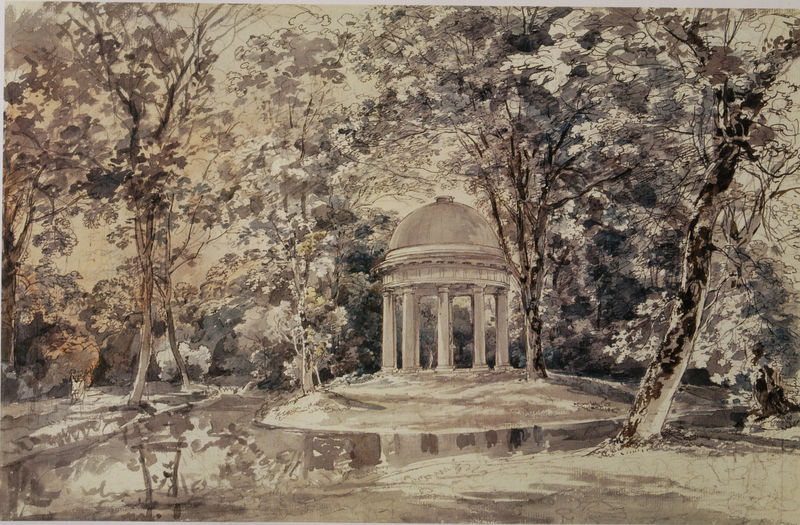
Titel: Der Apollotempel im Englischen Garten in München
Künstler: Johann Georg von Dillis
Standort: München
Institution: Privatbesitz
Schlagwörter: baum, blau, blätter, dunkel, feder, himmel, laub, mann, schatten, wasser, weiß, wolken, aquarell, bäume, fluss, gelb, grün, impressionismus, landschaft, ocker, see, teich, ufer, äste, braun, grau, hell, holz, laterne, licht, schwarz, skizze, säule, säulen, türkis, zeichnung, anlage, dach, gebäude, gras, hund, park, parkanlage, rasen, rot, weg, wiese, beige, schleife, architektur, blass, mensch, stein, signatur, ast, bach, baumstamm, birke, birken, hügel, natur, spiegelung, stamm, strauch, zweige, busch, büsche, gebüsch, gewässer, kanal, pfad, sonne, sträucher, insel, klassizismus, blatt, pflanze, pflanzen, england, rosa, schräg, tugend, wald, rund, runf, garten, deutschland, küste, ruhig, sommer, papier, ruhe, schlagschatten, italien, vedute, studie, fläche, flächen, grafik, graphik, schattierung, violett, monochrom, wasserfarbe, linien, weis, idylle, sepia, kuppel, stille, romantik, staffage, stämme, gobelin, detail, widerschein, manet, deutsch, plinthe, still, striche, reflexion, impression, laviert, tusche, durchblick, bayern, münchen, linie, zweig, moos, lichtung, signum, koloriert, entwurf, pinsel, frieden, pinselstrich, tinte, altar, architrav, kapitelle, kapitell, senkrecht, flecken, fries, sims, gesims, kehle, romantisch, simse, antik, geäst, brauntöne, rinde, tonig, wäldchen, gebäud, graben, flirren, pinselstriche, platane, tempel, monopteros, pavillon, rundtempel, tholos, basis, dorisch, reflex, dresden, reliefs, stämmchen, schief, schaft, widerspiegeln, windung, englischer garten, pagode, wulst, laube, englisch, lavierung, lasur, engalnd, gebälk, moose, abakus, echinus, architekturzeichnung, halbinsel, inselchen, dillis, platanen, methopen, triglyphen, rotunde, säulenordnung, ordnung, dorica, metopen, palladio, dorische ordnung, tempietto, guttae, tempelchen, andrea palladio, konsolgesims, dreischlitzplatten, zehn, palladianismus, astgabeln, gartenarchitektur, aquarel, parklandschaft, landschaftsgarten, gartenkunst, englischer landschaftsgarten, sckell, bister, bah, abfluss, höhung, dreischlitzplatte, lavage, aquarellzeichnung, petrol, glügel, flussschleife, baisis, verschnörkelt, skizzenblock, bächlein, toscanisch, großbritannien, säuleonordnung, hannover, egarten, lavierte zeichnung, frieszone, tropfsteine, beschaulich, einflügler, eutyhyntherie, ferderstrich, friedrich ludwig von sckell, gebälkd, landschaftskunst, monoptorus, monos, neuzeitlice dorica, neuzeitliche dorica, pteron, werneck, rundtem, bladd, leibniz